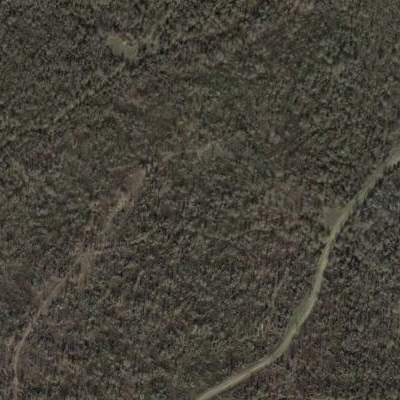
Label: eForest